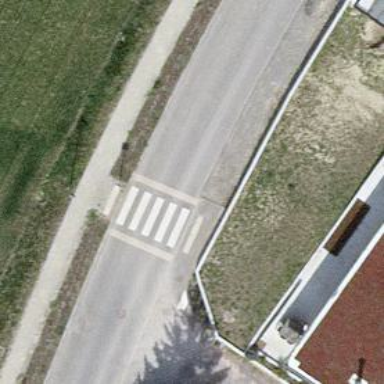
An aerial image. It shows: Uncontrolled zebra crossing on the road.